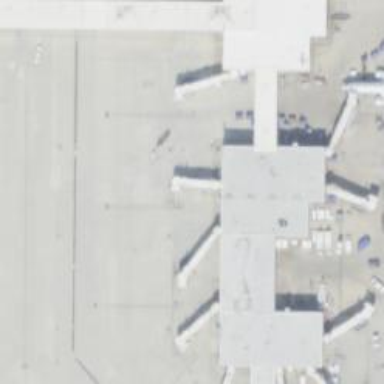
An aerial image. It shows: Airport gate.